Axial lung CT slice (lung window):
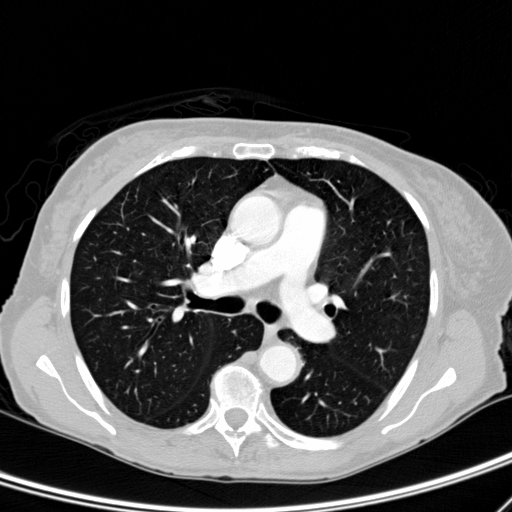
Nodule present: no